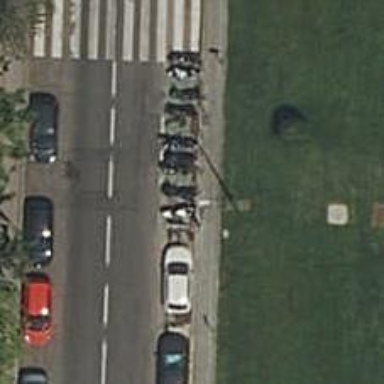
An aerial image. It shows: Motorcycle parking area.